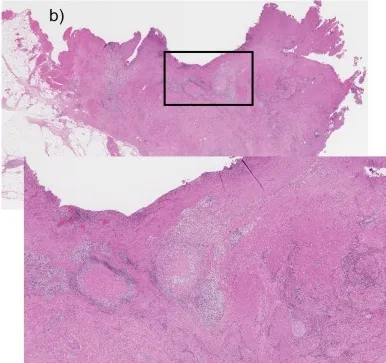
Surgical specimen and histopathological findings. (b) Accumulation of foamy histiocytes and infiltration of chronic inflammatory cells were observed around the necrotic tissue.
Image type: pathology (h&e)